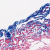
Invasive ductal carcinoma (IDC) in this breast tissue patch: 0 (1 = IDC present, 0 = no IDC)